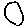
Label: circle